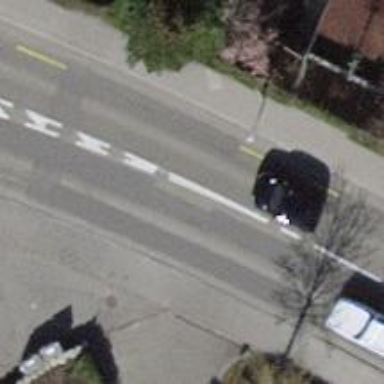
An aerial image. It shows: Tertiary road with asphalt surface and designated cycle lane.